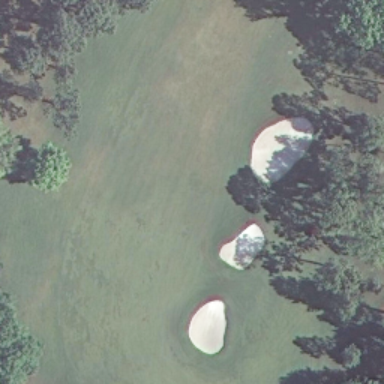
This is a part of a golf course with turfs and some bunkers and trees .